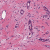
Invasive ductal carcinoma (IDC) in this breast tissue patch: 1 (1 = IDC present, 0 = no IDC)